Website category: camera
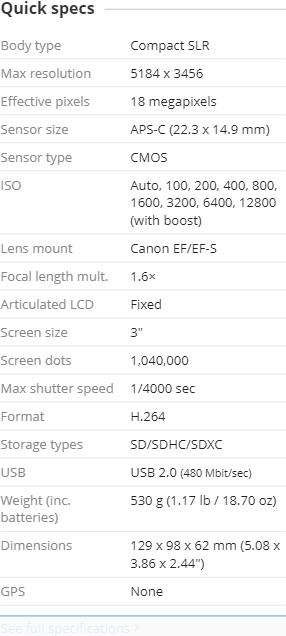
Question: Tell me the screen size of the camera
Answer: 3

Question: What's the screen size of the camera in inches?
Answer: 3

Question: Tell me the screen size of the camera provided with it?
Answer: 3

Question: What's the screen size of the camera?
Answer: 3

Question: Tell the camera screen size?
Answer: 3

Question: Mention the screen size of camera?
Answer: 3

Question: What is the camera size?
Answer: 3

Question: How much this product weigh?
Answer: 530 g (1.17 lb / 18.70 oz )

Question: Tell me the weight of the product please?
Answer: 530 g (1.17 lb / 18.70 oz )

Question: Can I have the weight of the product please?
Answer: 530 g (1.17 lb / 18.70 oz )

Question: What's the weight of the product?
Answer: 530 g (1.17 lb / 18.70 oz )

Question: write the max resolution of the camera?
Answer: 5184 x 3456

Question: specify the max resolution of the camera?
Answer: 5184 x 3456

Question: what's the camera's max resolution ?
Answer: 5184 x 3456

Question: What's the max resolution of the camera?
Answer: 5184 x 3456

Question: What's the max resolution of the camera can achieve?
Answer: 5184 x 3456

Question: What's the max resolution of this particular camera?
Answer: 5184 x 3456

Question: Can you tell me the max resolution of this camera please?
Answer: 5184 x 3456

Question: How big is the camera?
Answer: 129 x 98 x 62 mm (5.08 x 3.86 x 2.44 )

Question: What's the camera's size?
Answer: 129 x 98 x 62 mm (5.08 x 3.86 x 2.44 )

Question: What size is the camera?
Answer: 129 x 98 x 62 mm (5.08 x 3.86 x 2.44 )

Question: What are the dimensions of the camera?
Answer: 129 x 98 x 62 mm (5.08 x 3.86 x 2.44 )

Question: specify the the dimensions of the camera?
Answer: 129 x 98 x 62 mm (5.08 x 3.86 x 2.44 )

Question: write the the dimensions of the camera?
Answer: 129 x 98 x 62 mm (5.08 x 3.86 x 2.44 )

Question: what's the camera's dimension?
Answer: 129 x 98 x 62 mm (5.08 x 3.86 x 2.44 )